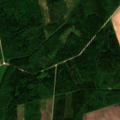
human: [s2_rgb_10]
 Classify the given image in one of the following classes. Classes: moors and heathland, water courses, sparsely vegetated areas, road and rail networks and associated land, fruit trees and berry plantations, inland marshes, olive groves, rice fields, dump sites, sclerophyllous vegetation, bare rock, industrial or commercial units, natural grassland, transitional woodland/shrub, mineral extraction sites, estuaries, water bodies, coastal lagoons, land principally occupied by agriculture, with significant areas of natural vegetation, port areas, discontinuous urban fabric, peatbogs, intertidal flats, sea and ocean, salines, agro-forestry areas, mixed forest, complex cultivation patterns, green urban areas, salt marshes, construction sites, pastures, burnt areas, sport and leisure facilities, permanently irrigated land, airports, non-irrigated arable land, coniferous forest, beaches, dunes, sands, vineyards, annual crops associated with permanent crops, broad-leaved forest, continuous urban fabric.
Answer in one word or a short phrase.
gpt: non-irrigated arable land, pastures, broad-leaved forest, mixed forest, transitional woodland/shrub